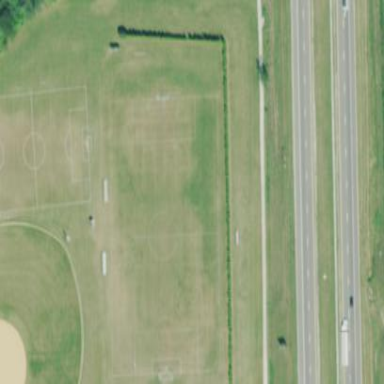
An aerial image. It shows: Soccer pitch for leisure land activities.